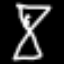
Label: hourglass